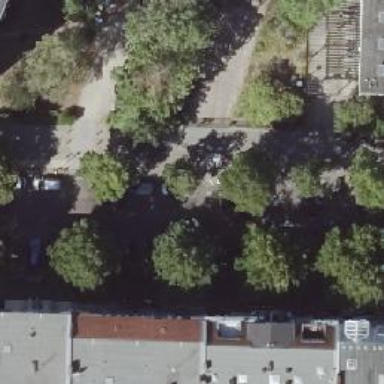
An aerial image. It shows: Living street with separate sidewalk. There is parallel parking lane on the left side and parking on the street side on the right.